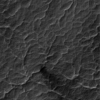
Label: not_dusty